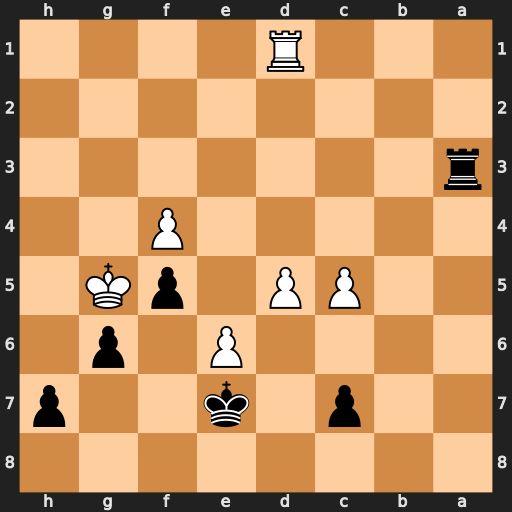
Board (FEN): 8/2p1k2p/4P1p1/2PP1pK1/5P2/r7/8/3R4
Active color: b
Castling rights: -
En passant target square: -
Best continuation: Rh3 d6+ cxd6 cxd6+ Kxe6